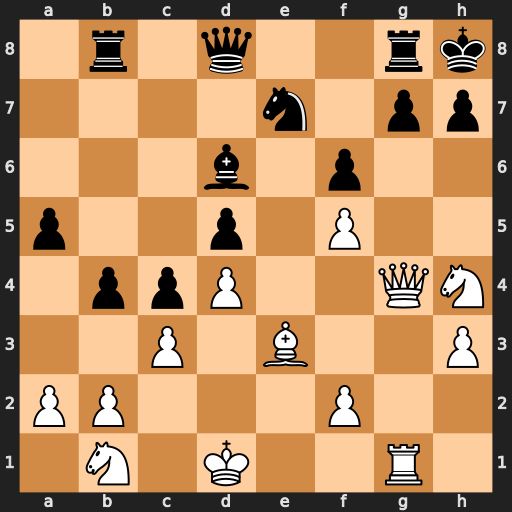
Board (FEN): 1r1q2rk/4n1pp/3b1p2/p2p1P2/1ppP2QN/2P1B2P/PP3P2/1N1K2R1
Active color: w
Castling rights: -
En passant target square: -
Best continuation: Ng6+ Nxg6 fxg6 Qf8 gxh7